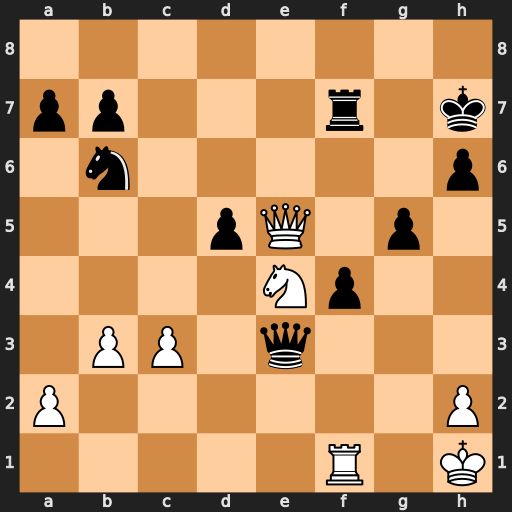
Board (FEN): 8/pp3r1k/1n5p/3pQ1p1/4Np2/1PP1q3/P6P/5R1K
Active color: w
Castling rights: -
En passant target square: -
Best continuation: Nxg5+ hxg5 Qxe3 fxe3 Rxf7+